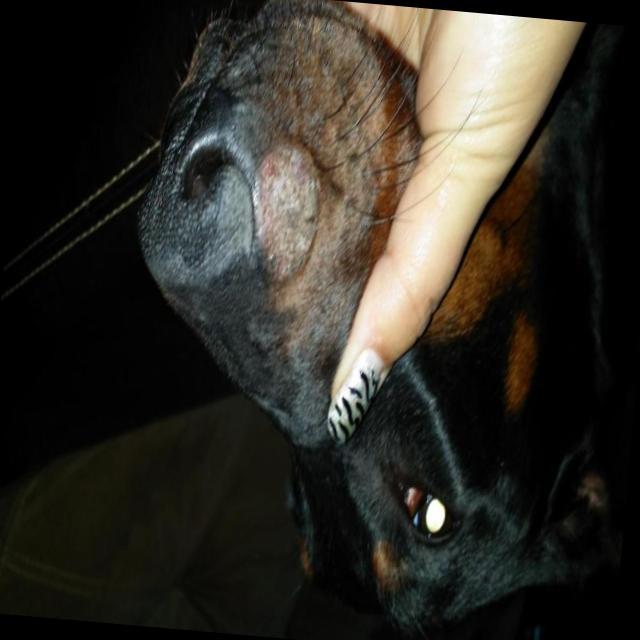
Canine ringworm (Dermatophytosis) — fungal infection caused by Microsporum or Trichophyton. Presents with circular alopecia, scaling, crusting, and broken hairs.